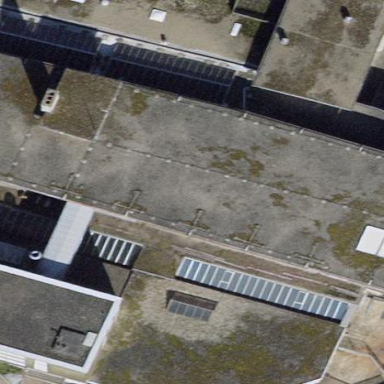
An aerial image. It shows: Building with flat roof.